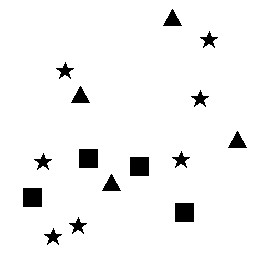
Squares: 4
Triangles: 4
Stars: 7
Total shapes: 15